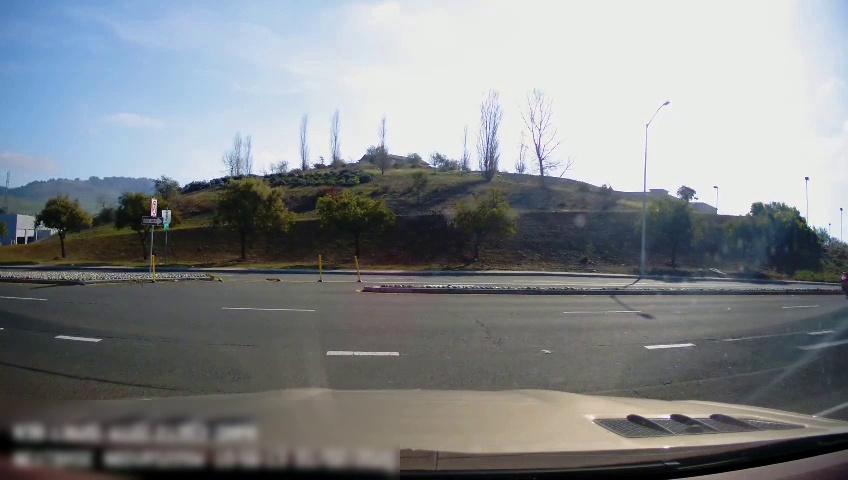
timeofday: Day
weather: Sunny
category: Drivable Space
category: Vehicles | Car
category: Traffic | Signs
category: Traffic | Signs